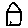
Label: house